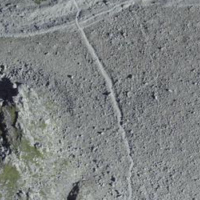
EUNIS habitat code: 48
Species observed at this site:
Geum reptans